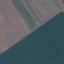
Label: AnnualCrop